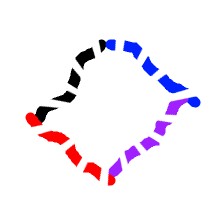
Shape: rhombus